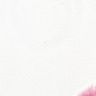
Metastatic tissue present: no